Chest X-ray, PA view. Patient: 65 years old, sex F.
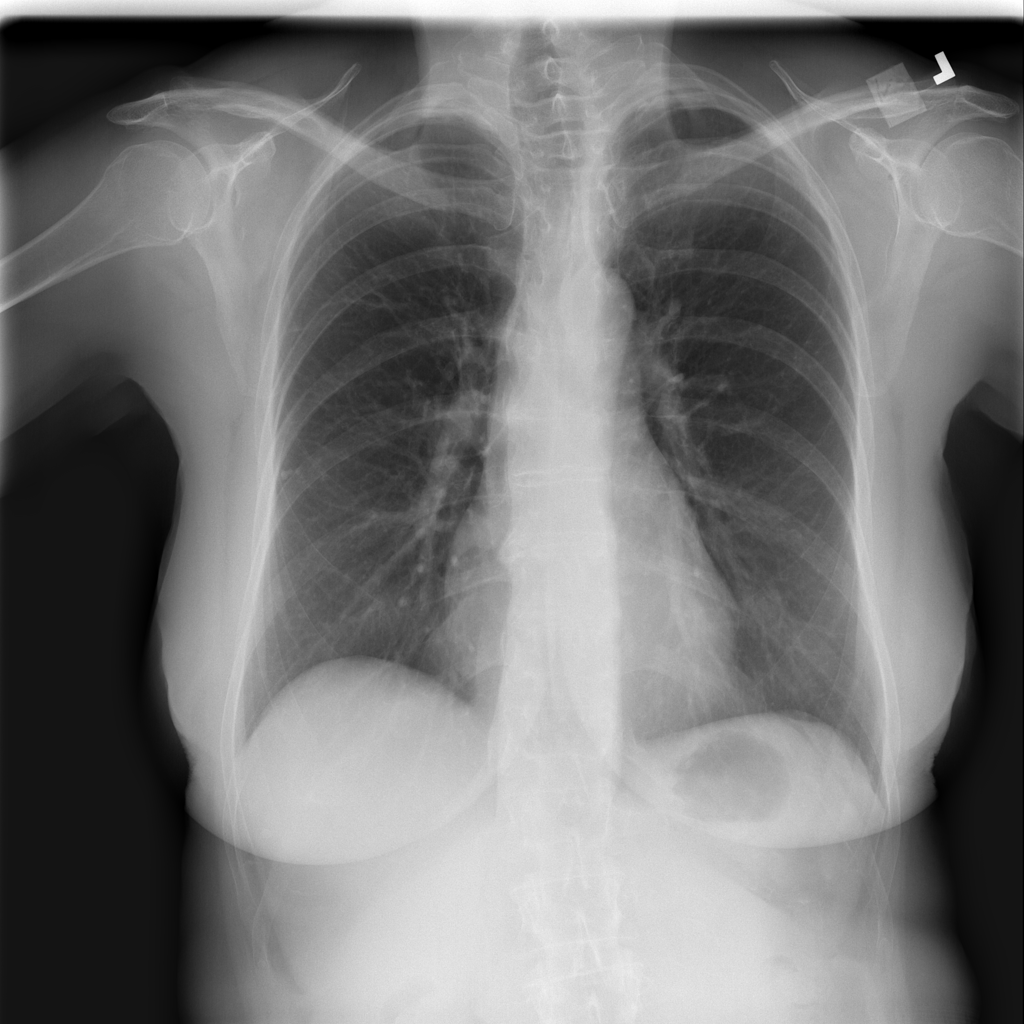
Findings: No Finding